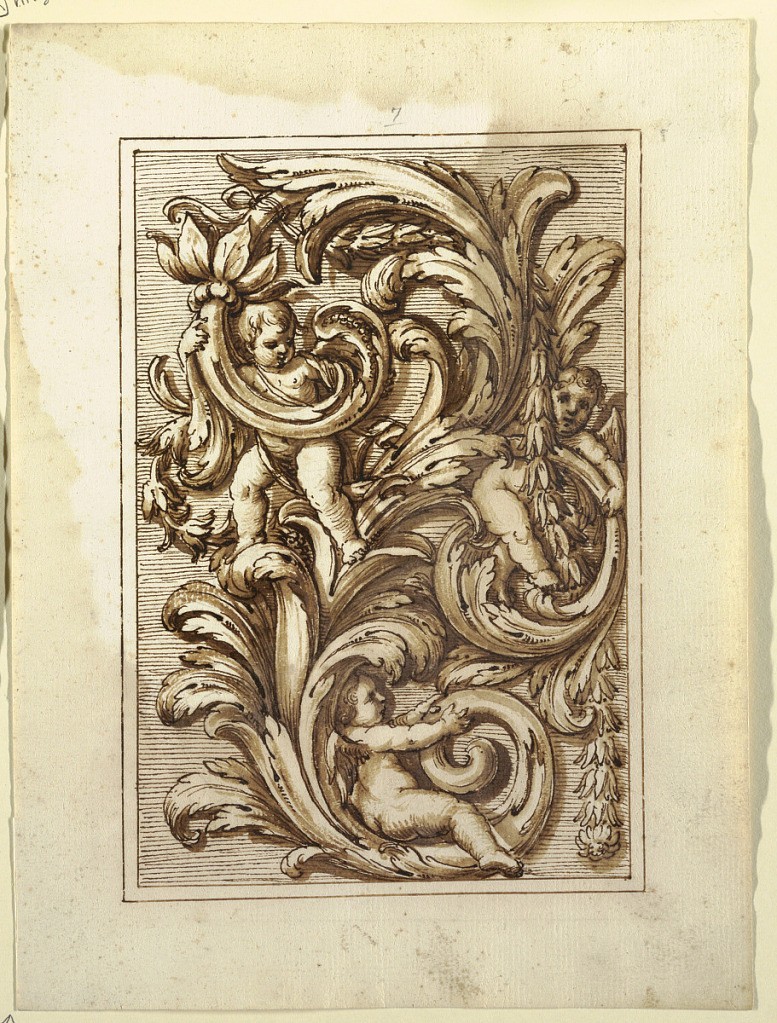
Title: One of a set of projects for a title page and for the decoration of a vertical panel
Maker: Francesco Bedeschini, Italian
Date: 1675-1699
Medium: Pen, brush, sepia
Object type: Drawing
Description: Intended to be engraved